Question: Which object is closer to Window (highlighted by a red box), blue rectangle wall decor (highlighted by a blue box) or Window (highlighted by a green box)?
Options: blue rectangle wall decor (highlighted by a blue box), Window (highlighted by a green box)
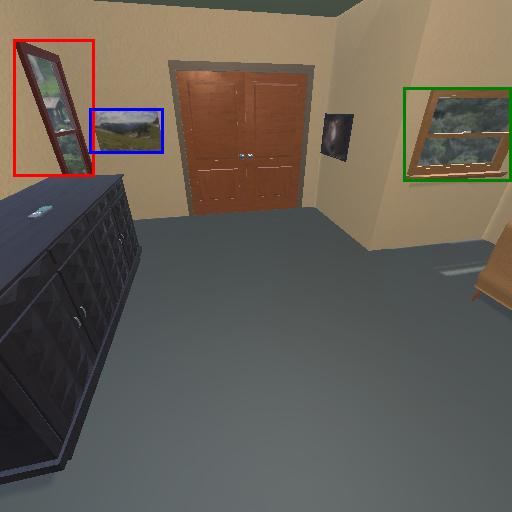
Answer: blue rectangle wall decor (highlighted by a blue box)